Question: I'm trying to make an infinite horizontal scrolling gallery as below. The problem is, any slight scroll in either direction triggers more images to load. The image loading should not be triggered until the right side of the container div (infinite-container) is visible within the browser window. Code below. Any suggestions please?

PHP
'''
echo('<html><head>
<script src="http://ajax.googleapis.com/ajax/libs/jquery/1.8/jquery.min.js"></script>
<script src="waypoints.js"></script>
<script src="waypoints-infinite.js"></script>
<script type="text/javascript">
$(document).ready(function() {
$('.infinite-container').waypoint('infinite', {horizontal:true});
});
</script>
');
echo('<link href="http://fonts.googleapis.com/css?family=Pathway+Gothic+One" rel="stylesheet" type="text/css">');
echo('<link rel="stylesheet" type="text/css" href="mainstyletesthoriz.css" />');
//Get number of animations
$queryNum = "SELECT * FROM Animations WHERE approved='1'";
$resultNum = @mysql_query($queryNum);
$num_results = mysql_num_rows($resultNum);
//echo $num_results;
//Get animations required
$query = "SELECT * FROM Animations WHERE approved='1' ORDER BY animationid DESC LIMIT $minAnimation, $maxAnimation";
$result = @mysql_query($query);
$totalPages = ceil($num_results / $numImagesPerPage);
//echo $totalPages;
echo('<script type="text/javascript" src="script.js"></script></head><body><div class="infinite-container">');
if ($num_results > 0)
{
$array = array();
while ($row = mysql_fetch_assoc($result))
{
$array[] = $row;
}
for ($i = 0; $i < $numImagesPerPage; $i++)
{
$filePath = "animations/".$array[$i]['animationid'].".gif";
echo('<img class="infinite-item" src="'.$filePath.'"/>');
}
}
echo('</div>');
if($pageNum < $totalPages - 1)
{
echo('<span><a class="infinite-more-link" href="indextesthoriz.php?p='.$nextPageNum.'"></a></span></body></html>');
}
'''
CSS
'''
body
{
background-color:#dbdbdb;
overflow:auto;
}
div.infinite-container
{
background-color:#db0080;
height:180px;
display:inline-block;
white-space: nowrap;
}
img.infinite-item
{
width:320px;
height:180px;
margin-right:8px;
margin-bottom:8px;
display:inline-block;
}
.infinite-more-link
{
visibility:hidden;
}
'''
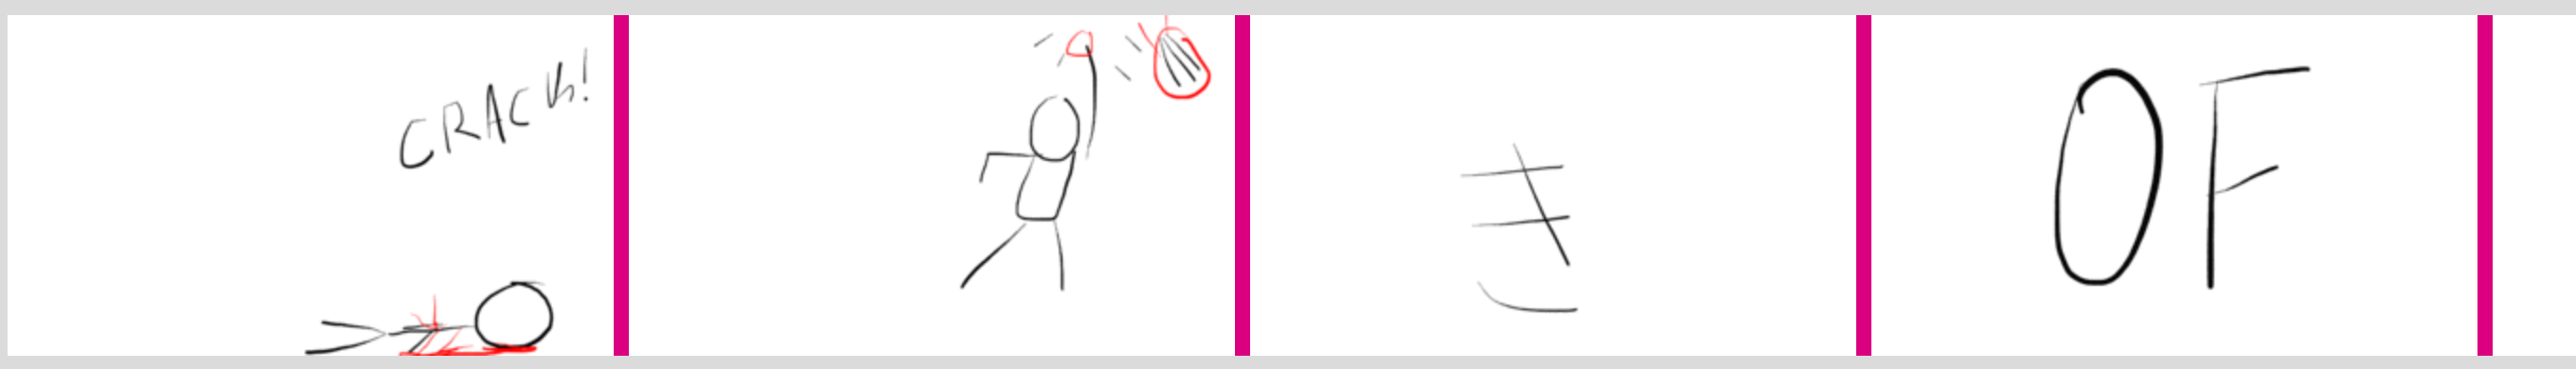
Answer: You've correctly set the 'horizontal' option for the waypoint to true, but there's another option you'll need to set in this case, 'offset'. That's because the default offset for the Waypoints Infinite Shortcut is 'bottom-in-view', an offset specific to vertical waypoints. There isn't a "right-in-view" but you will want to set it to the functional equivalent of that, as shown below:
'''
$('.infinite-container').waypoint('infinite', {
horizontal:true,
offset: function() {
return $(window).width() - $(this).outerWidth();
}
});
'''
: In Waypoints 3.0 there is a 'right-in-view' offset alias. The Infinite shortcut isn't a jQuery extension anymore though. The code above would now look like this:
'''
var waypoint = new Waypoint.Infinite({
element: $('.infinite-container')[0],
horizontal:true,
offset: 'right-in-view'
});
'''